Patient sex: M
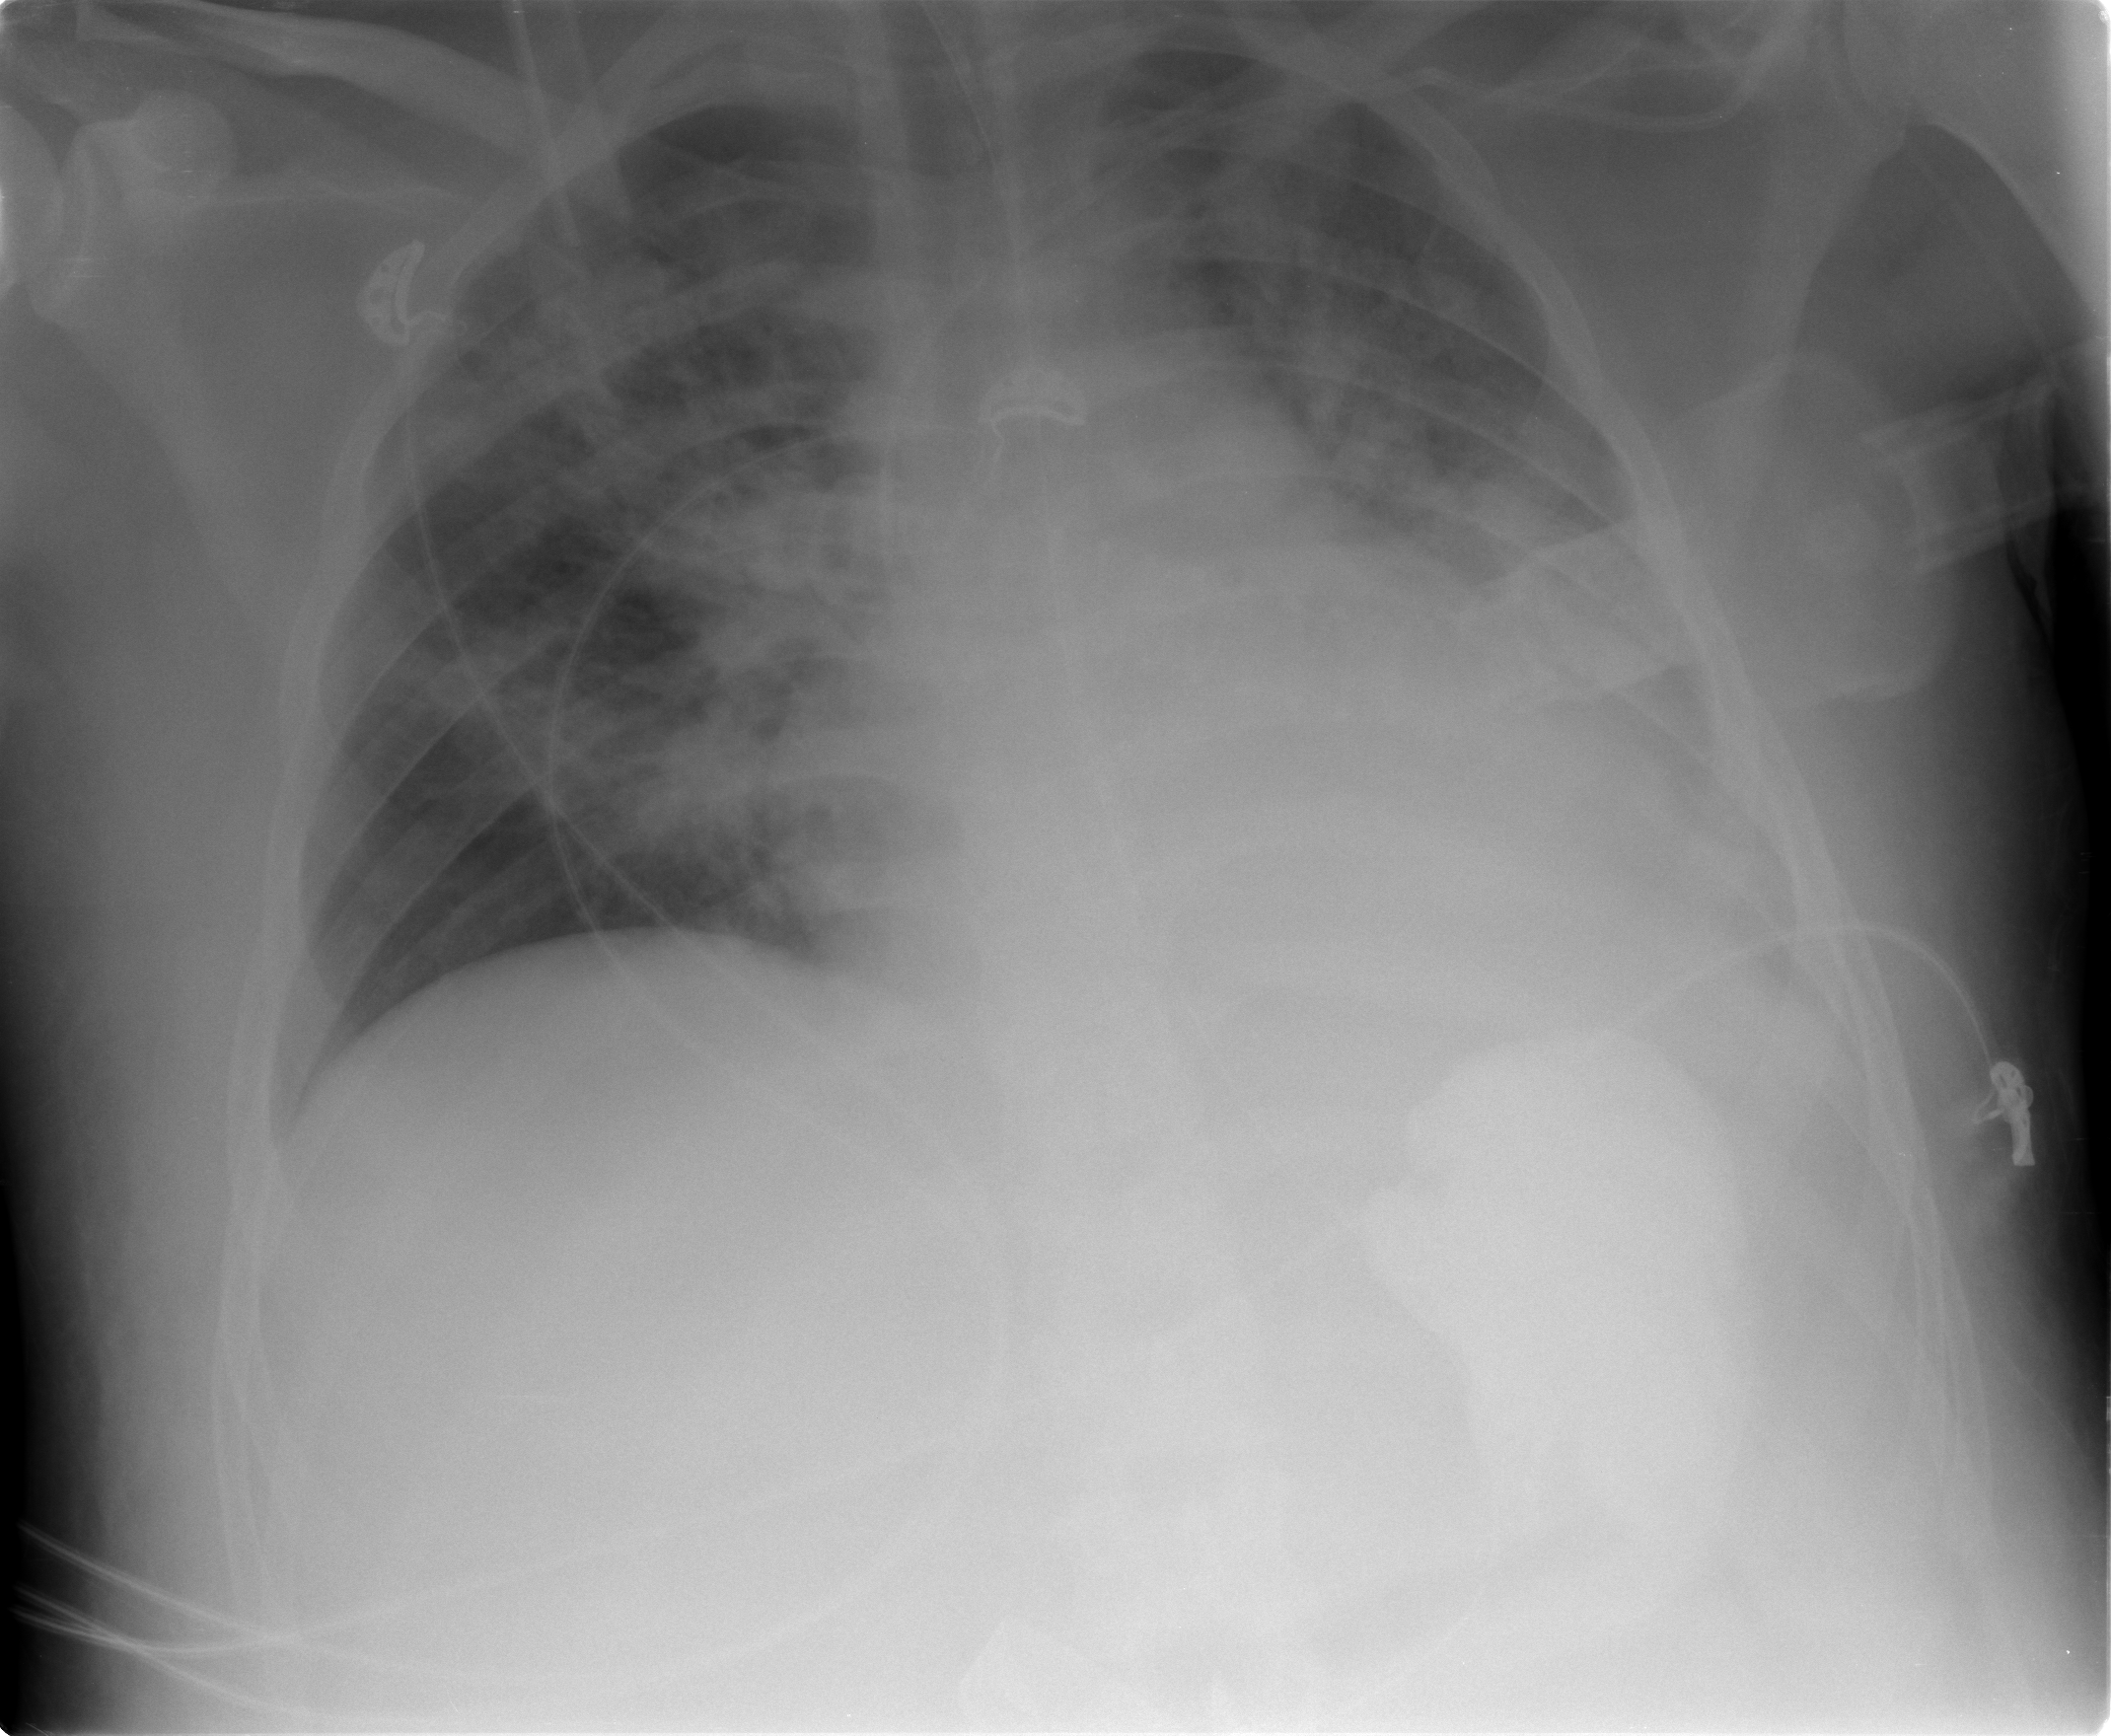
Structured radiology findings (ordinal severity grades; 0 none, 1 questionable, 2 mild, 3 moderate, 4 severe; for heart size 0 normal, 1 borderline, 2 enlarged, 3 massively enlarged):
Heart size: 2
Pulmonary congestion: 3
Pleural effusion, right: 0
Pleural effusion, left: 2
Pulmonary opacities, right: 3
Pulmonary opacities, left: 3
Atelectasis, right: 3
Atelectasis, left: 4